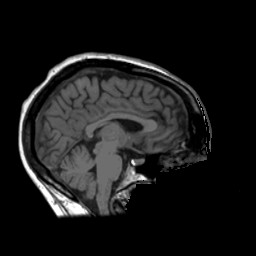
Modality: T1w
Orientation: sagittal